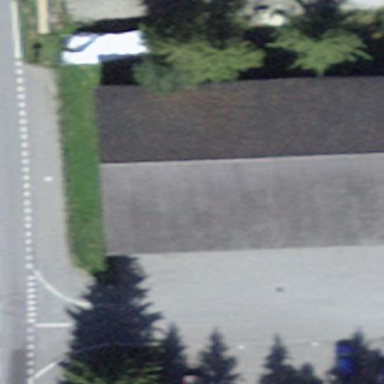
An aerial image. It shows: Warehouse.